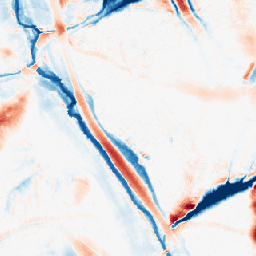
Category: morphological
Decomposition family: morphological_ellipse
Decomposition parameters: operation: average
width: 30
height: 50
Upsampling method: nearest
Upsampling parameters: scale: 8
Upsampling scale: 8